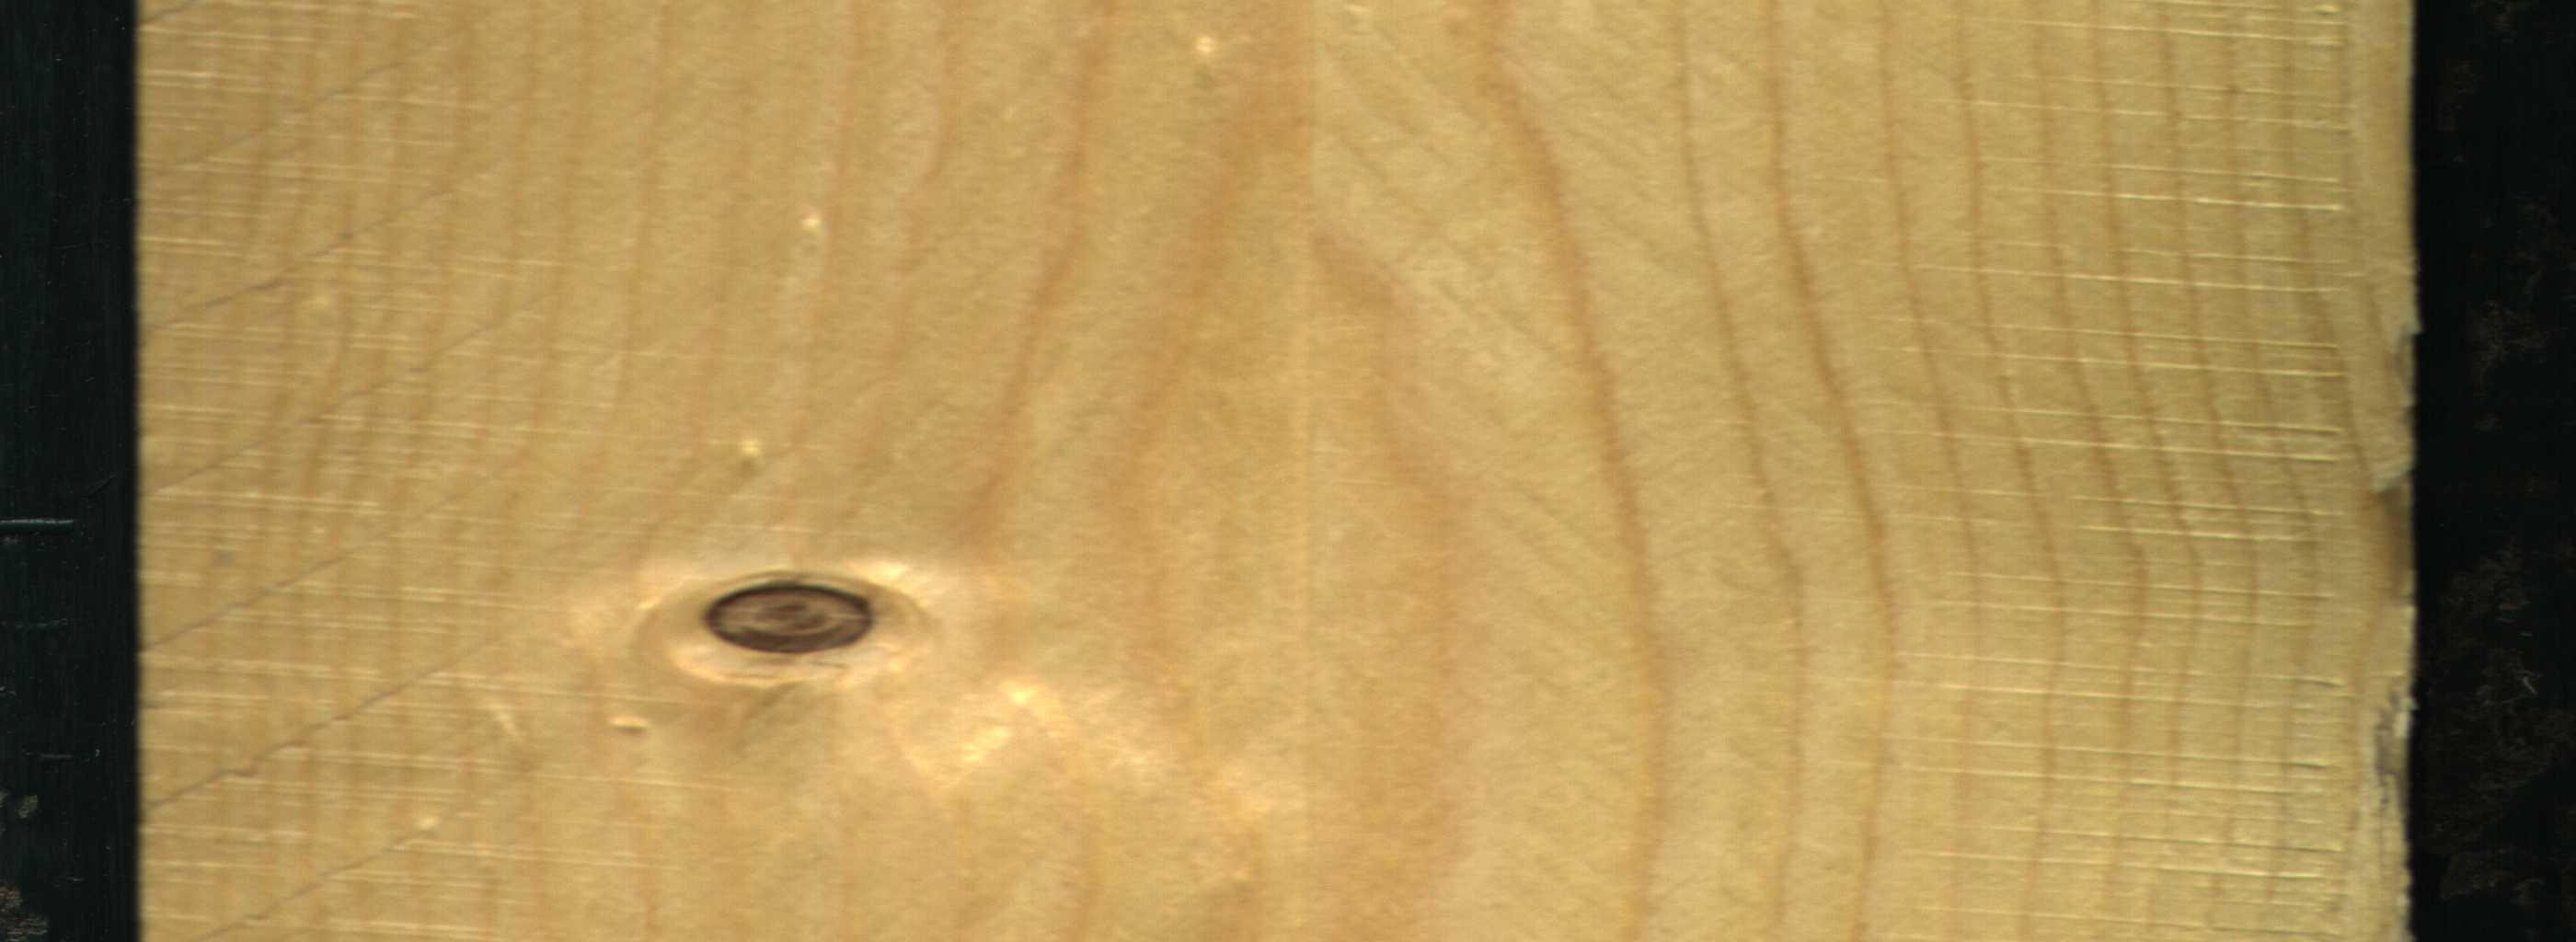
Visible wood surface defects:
Dead_Knot